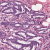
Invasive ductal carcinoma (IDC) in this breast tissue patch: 1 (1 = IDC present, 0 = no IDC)